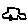
Label: car